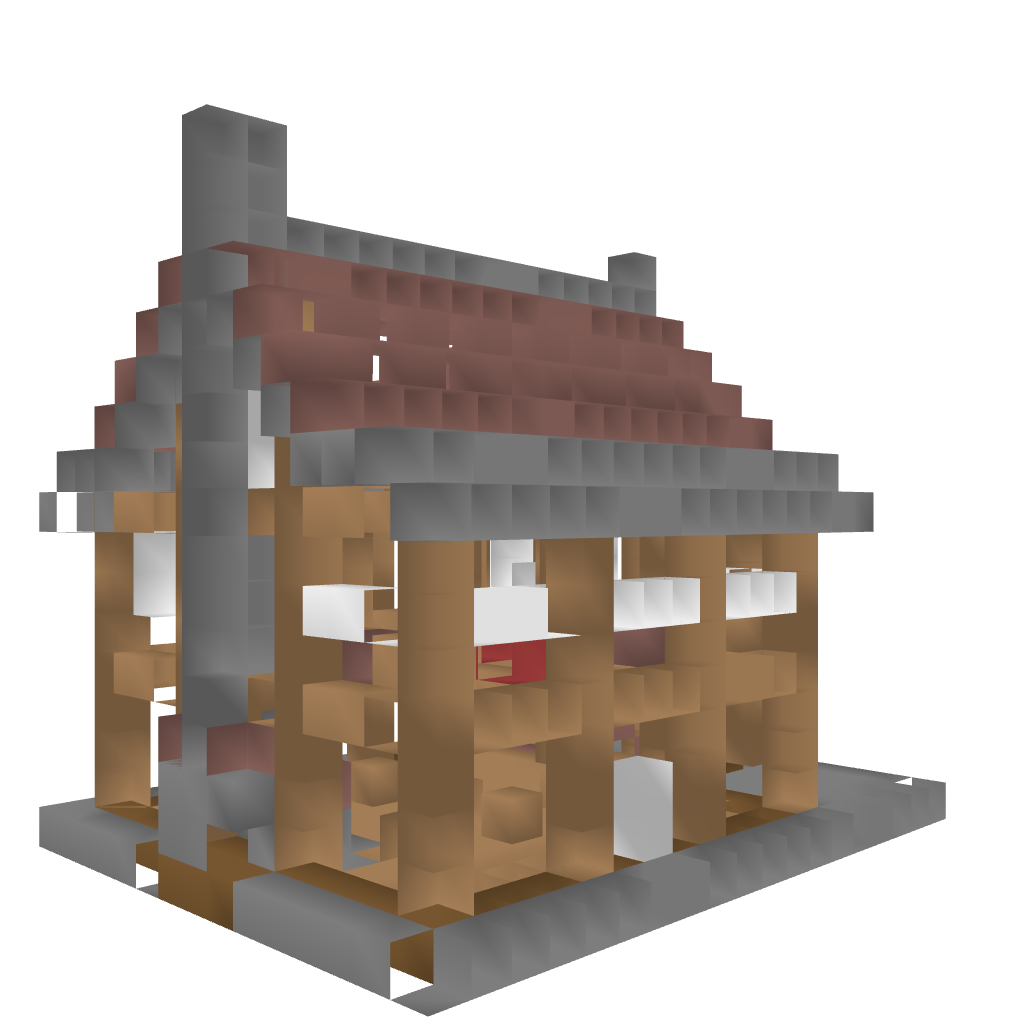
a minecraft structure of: Small Rustic Inn good quality